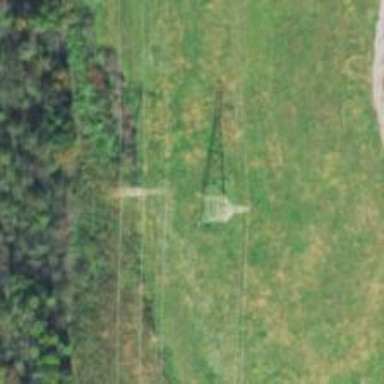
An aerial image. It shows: Lattice structure tower.